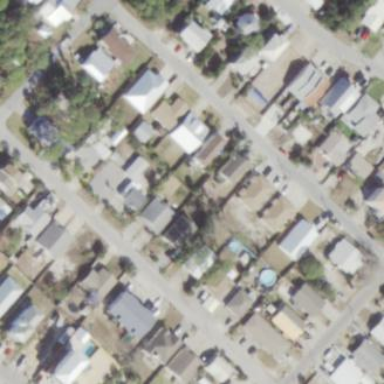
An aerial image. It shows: This residential area consists of single-family homes.